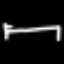
Label: bed